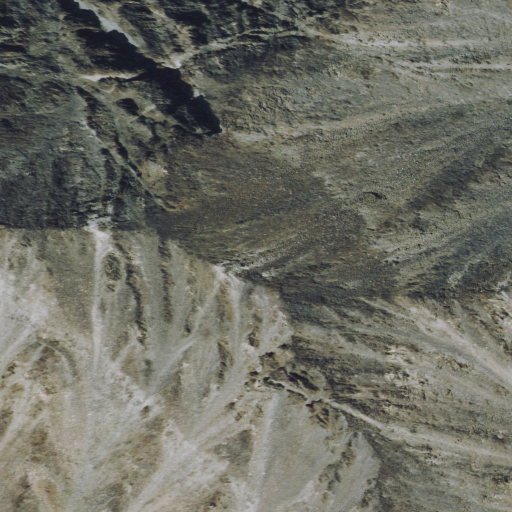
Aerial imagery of mountain in Montana named Big Timber Peak containing barren land, evergreen forest, grassland, and shrub